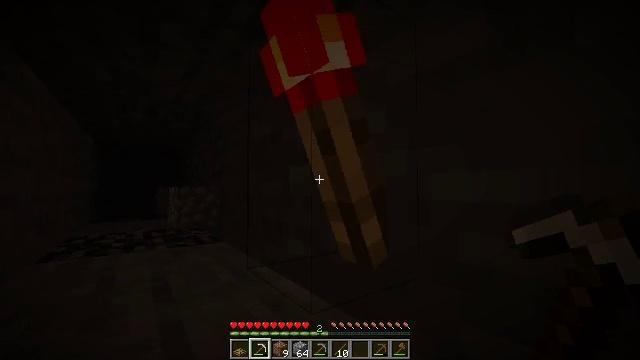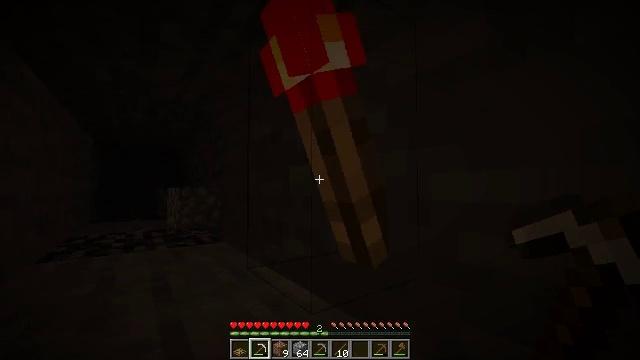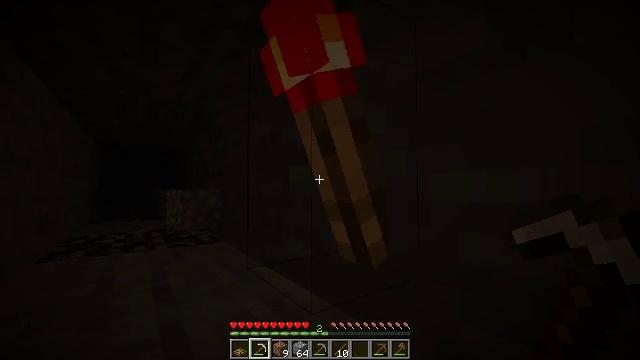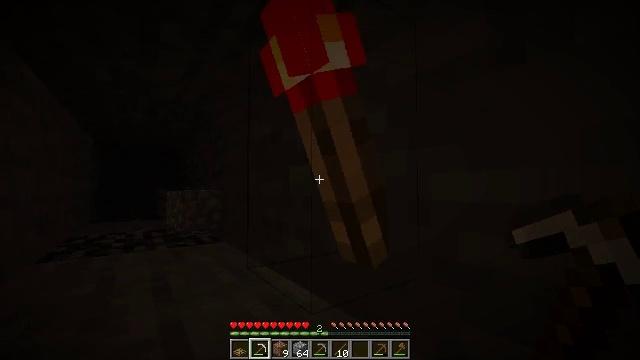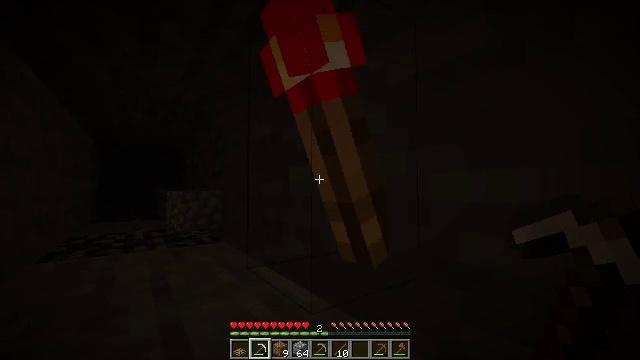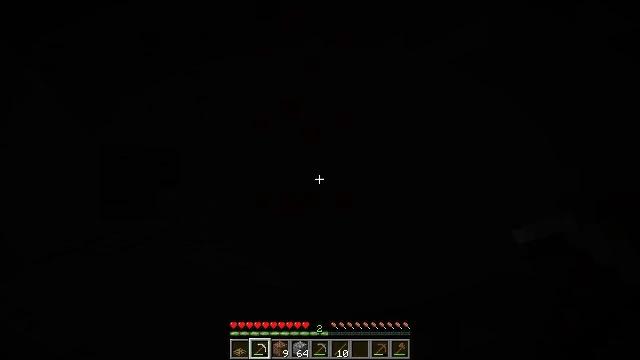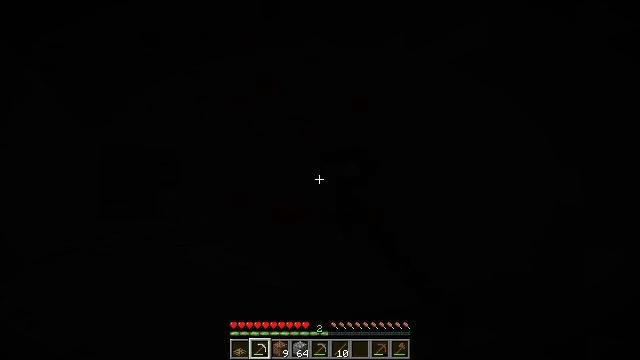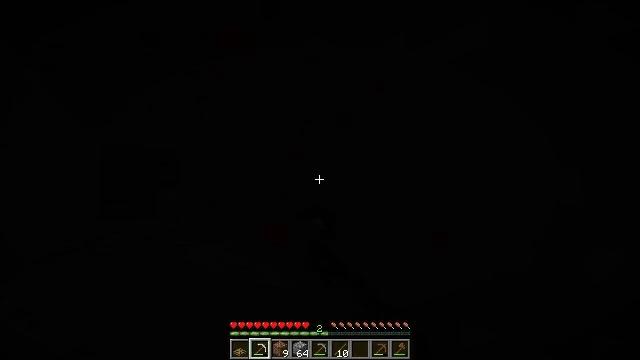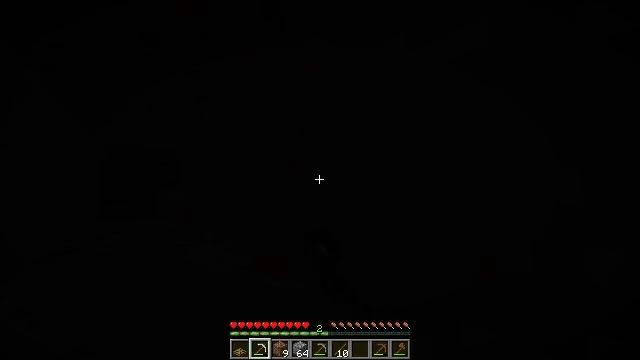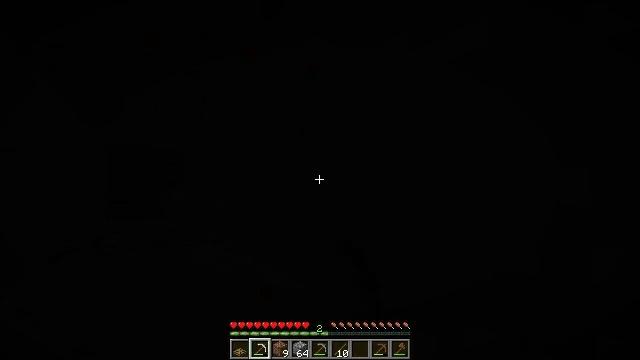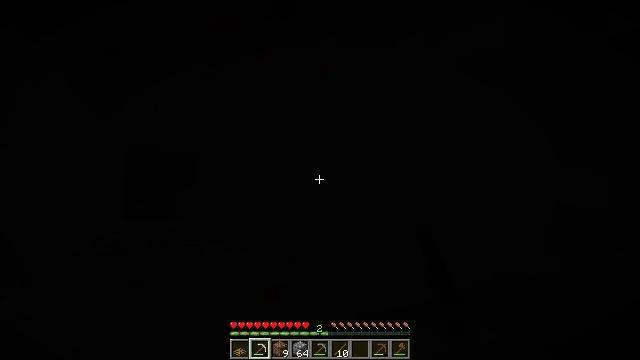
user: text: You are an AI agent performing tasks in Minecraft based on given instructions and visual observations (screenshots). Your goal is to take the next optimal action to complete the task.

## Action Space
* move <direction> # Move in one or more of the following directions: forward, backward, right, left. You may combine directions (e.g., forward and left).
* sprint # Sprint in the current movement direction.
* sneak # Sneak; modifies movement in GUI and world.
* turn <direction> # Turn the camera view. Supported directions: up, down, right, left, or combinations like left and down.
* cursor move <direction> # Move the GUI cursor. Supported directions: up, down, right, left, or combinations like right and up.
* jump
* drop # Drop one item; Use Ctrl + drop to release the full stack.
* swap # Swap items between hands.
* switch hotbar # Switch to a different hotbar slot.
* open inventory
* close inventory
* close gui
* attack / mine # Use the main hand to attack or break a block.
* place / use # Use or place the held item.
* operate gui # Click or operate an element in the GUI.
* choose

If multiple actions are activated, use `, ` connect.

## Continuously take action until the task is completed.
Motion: motion action
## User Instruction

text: Break the redstone wall torch.
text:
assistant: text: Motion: no_op
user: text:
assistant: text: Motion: no_op
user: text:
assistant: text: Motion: no_op
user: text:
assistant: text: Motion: no_op
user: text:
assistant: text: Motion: attack / mine
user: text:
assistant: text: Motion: attack / mine
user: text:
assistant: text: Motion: no_op
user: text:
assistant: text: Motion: no_op
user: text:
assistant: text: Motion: no_op
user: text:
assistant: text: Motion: turn left
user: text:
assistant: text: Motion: no_op